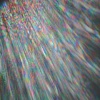
Label: sunburn